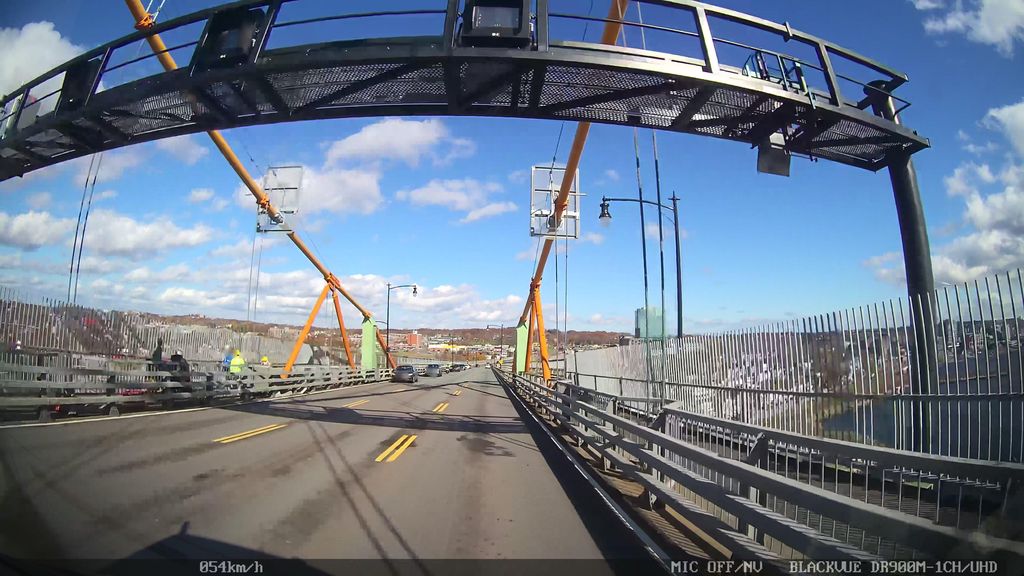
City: halifax